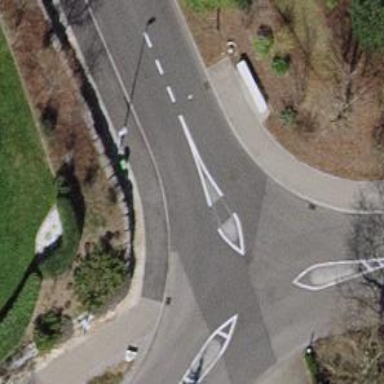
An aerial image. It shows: Unmarked road crossing.